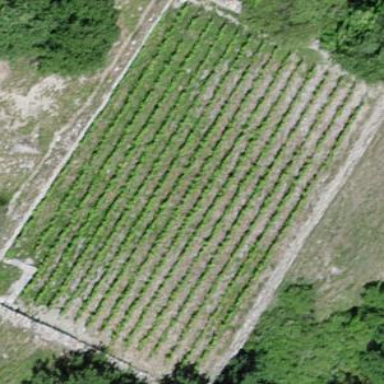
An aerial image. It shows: Beautiful vineyard in the countryside.